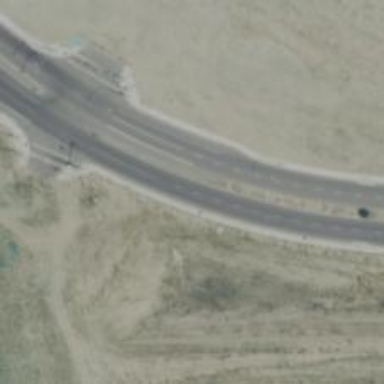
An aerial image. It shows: Asphalt road classified as tertiary.